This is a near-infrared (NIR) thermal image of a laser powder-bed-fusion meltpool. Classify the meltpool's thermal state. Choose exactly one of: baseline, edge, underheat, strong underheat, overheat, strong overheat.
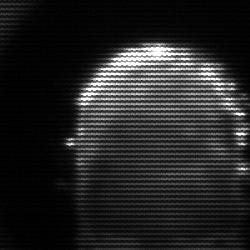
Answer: baseline